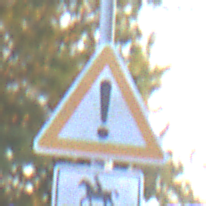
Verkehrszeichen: Gefahrenstelle
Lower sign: HinweisDurchSinnbild10
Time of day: SunriseSunset
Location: Outdoor (Urban)
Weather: Clear
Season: NotSpecified
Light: Natural